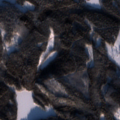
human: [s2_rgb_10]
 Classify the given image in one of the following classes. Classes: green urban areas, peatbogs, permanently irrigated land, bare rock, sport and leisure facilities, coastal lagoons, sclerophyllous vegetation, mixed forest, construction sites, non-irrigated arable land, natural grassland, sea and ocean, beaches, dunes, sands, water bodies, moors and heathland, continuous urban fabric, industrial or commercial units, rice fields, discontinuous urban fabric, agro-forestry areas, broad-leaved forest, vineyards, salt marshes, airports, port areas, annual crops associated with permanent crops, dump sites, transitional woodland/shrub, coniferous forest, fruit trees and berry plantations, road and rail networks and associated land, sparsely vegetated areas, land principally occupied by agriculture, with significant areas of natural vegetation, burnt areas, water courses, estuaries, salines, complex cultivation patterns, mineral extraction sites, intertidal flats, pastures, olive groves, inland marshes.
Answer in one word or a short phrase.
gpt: coniferous forest, mixed forest, transitional woodland/shrub